Question: I am displaying data using auto-complete successfully, I am separating each data by using ',' delimiter.
Now I have a requirement to implement the auto-complete like Liferay Tags for the fields as shown below:

the below is my code :
'''
<aui:script>
AUI().use('autocomplete-list', 'aui-base', 'aui-io-request', 'autocomplete-filters', 'autocomplete-highlighters',
function (A) {
A.io.request('<%=getEntities%>',{
dataType: 'json',
method: 'GET',
on: {
success: function(event, id, obj) {
try {
new A.AutoCompleteList({
allowBrowserAutocomplete: 'false',
activateFirstItem: 'true',
inputNode: '#<portlet:namespace />entitiesNames',
resultTextLocator: 'entityName',
render: 'true',
resultHighlighter: 'phraseMatch',
resultFilters:['phraseMatch'],
maxResults: 10,
queryDelimiter : ',',
source:this.get('responseData'),
autoLoad:false,
});
} catch(e) {
alert('not working sudheer: ' + e);
}
}
}
});
});
</aui:script>
'''
---
Also posted in Liferay forum: <URL>
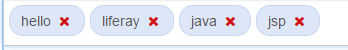
Answer: In jsp page:
'''
<portlet:resourceURL var="resourceURL"></portlet:resourceURL>
<aui:layout>
<aui:column columnWidth="20" cssClass="lableAlignMent">
<label class="nameLable">Role names</label>
</aui:column>
<aui:column columnWidth="65" cssClass="auto-fields-text-field">
<aui:input name="ListOfRoles" id="ListOfRoles" label="" type="hidden"/>
<aui:input name="ListOfRolesNames" id="ListOfRolesNames" label="" type="hidden"/>
<div id="<portlet:namespace/>rolesDiv" style="">
<aui:input name="roleNames" id="roleNames" title="Enter role names" placeholder="Role name"/>
</div>
</aui:column>
</aui:layout>
<aui:script>
var flag = true ;
var rolesBoxList;
AUI().ready('aui-textboxlist-deprecated', function(A) {
try{
var roles = selectRoles();
rolesBoxList = new A.TextboxList({
contentBox: '#<portlet:namespace />rolesDiv',
input:'#<portlet:namespace />roleNames',
dataSource: roles,
matchKey: 'name',
schema: {
resultFields: ['key', 'name']
},
queryMatchContains:true
}).render();
}catch(e){
//alert('roles'+e);
}
function selectRoles(){
var jsonArray = [];
try{
var url = '<%=resourceURL%>';
jQuery.ajax({
type: 'POST',
url:'<%=resourceURL%>',
data: {
<portlet:namespace />cmd:'roles',
},
dataType:'json',
method:'post',
success: function(msg) {
try{
var jsonArrayTemp=msg.objJsonArray;
for(var i=0;i < jsonArrayTemp.length ;i++ ){
jsonArray.push([jsonArrayTemp[i][0],jsonArrayTemp[i][1]]);
}
}catch(exception){
alert(exception);
}
}
});
}catch(exception){
//alert(exception);
}
return jsonArray ;
}
</aui:script>
'''
In Controller serveResource() method:
'''
Role roleObj=null;
if (cmd.equals("roles")) {
JSONObject objJsonObject = JSONFactoryUtil.createJSONObject();
JSONArray objJsonArray = JSONFactoryUtil.createJSONArray();
System.out.println("IN serve resource roles...");
ThemeDisplay themeDisplay = (ThemeDisplay) resourceRequest
.getAttribute(WebKeys.THEME_DISPLAY);
List orgTypeRoleCategoriesList = null;
try {
orgTypeRoleCategoriesList = AttributeLocalServiceUtil
.getOrganizationTypeRoleCategories(themeDisplay
.getLayout().getGroup().getOrganizationId());
} catch (Exception e) {
System.out.println("Exception raised while getting org roles:"
+ e.getMessage());
}
Iterator orgTypeRoleCategoriesObjList = orgTypeRoleCategoriesList
.iterator();
while (orgTypeRoleCategoriesObjList.hasNext()) {
Object[] objectArray = (Object[]) orgTypeRoleCategoriesObjList
.next();
JSONArray childJsonArray = JSONFactoryUtil.createJSONArray();
try {
roleObj=RoleLocalServiceUtil.getRole(Long.valueOf((String) objectArray[0]));
} catch (NumberFormatException e) {
// TODO Auto-generated catch block
e.printStackTrace();
} catch (PortalException e) {
// TODO Auto-generated catch block
e.printStackTrace();
} catch (SystemException e) {
// TODO Auto-generated catch block
e.printStackTrace();
}
childJsonArray.put(roleObj.getRoleId());
childJsonArray.put(roleObj.getTitle(themeDisplay.getLocale()));
objJsonArray.put(childJsonArray);
}
objJsonObject.put("objJsonArray", objJsonArray);
System.out.println("objJsonObject:...." + objJsonObject);
resourceResponse.getWriter().print(objJsonObject.toString());
}
'''